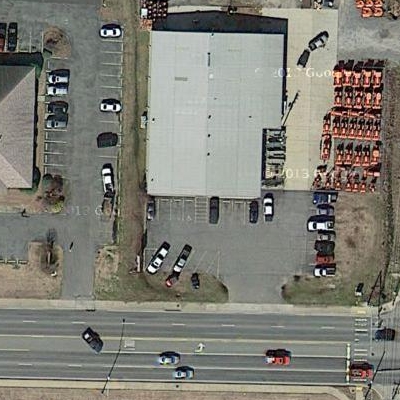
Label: Industry